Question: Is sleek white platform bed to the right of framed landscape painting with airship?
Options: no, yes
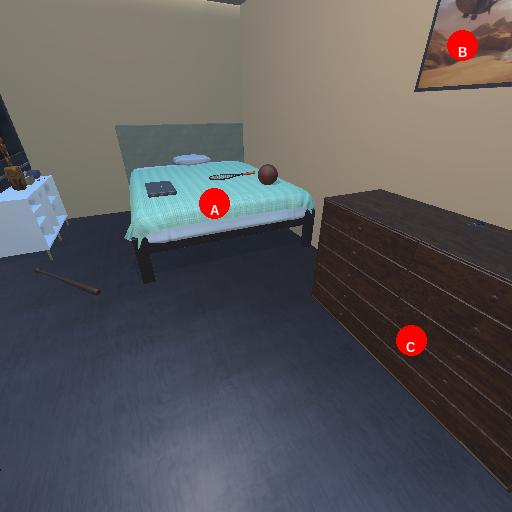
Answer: no